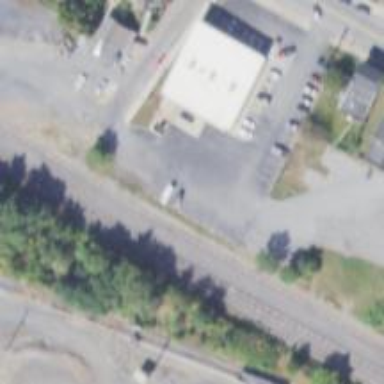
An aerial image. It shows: Railway siding with rails.